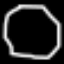
Label: octagon